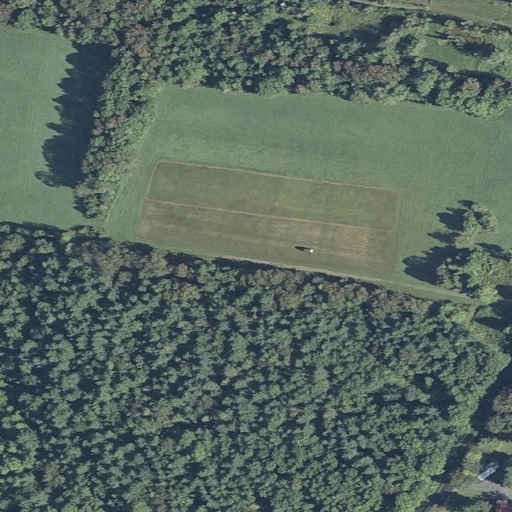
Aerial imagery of mountain in Maine named Cross Hill containing mixed forest, pasture, deciduous forest, open development, low intensity development, and shrub